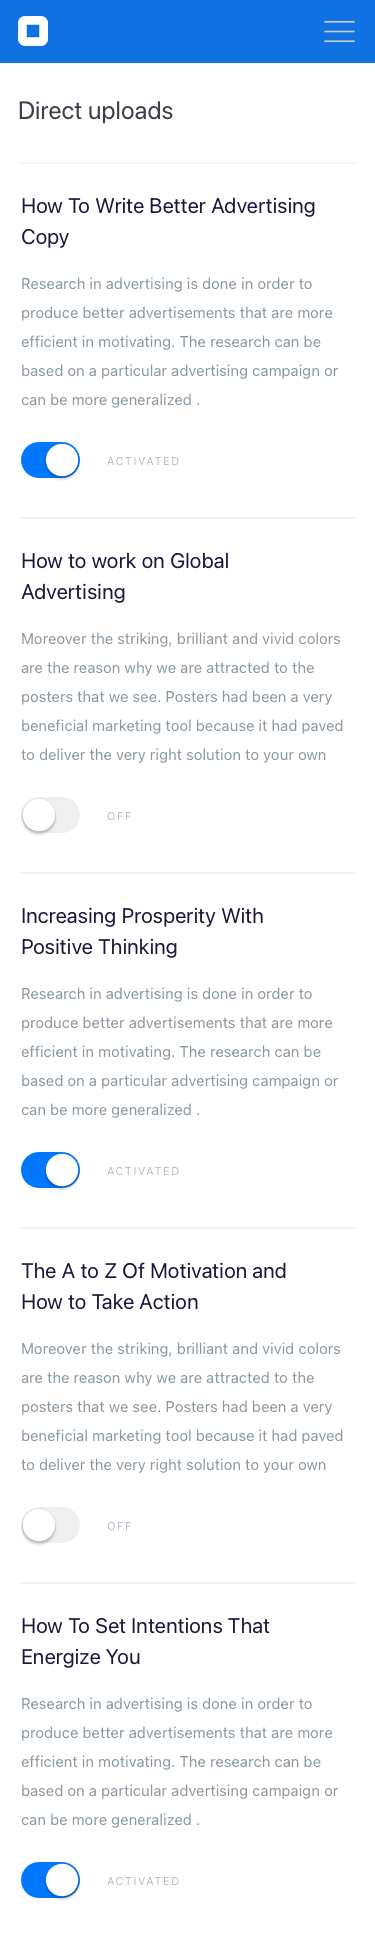
Text in this UI design:
How To Set Intentions That Energize You
Research in advertising is done in order to produce better advertisements that are more efficient in motivating. The research can be based on a particular advertising campaign or can be more generalized .
ACTIVATED
The A to Z Of Motivation and How to Take Action
Moreover the striking, brilliant and vivid colors are the reason why we are attracted to the posters that we see. Posters had been a very beneficial marketing tool because it had paved to deliver the very right solution to your own problem.
OFF
Increasing Prosperity With Positive Thinking
Research in advertising is done in order to produce better advertisements that are more efficient in motivating. The research can be based on a particular advertising campaign or can be more generalized .
ACTIVATED
How to work on Global Advertising
Moreover the striking, brilliant and vivid colors are the reason why we are attracted to the posters that we see. Posters had been a very beneficial marketing tool because it had paved to deliver the very right solution to your own problem.
OFF
How To Write Better Advertising Copy
Research in advertising is done in order to produce better advertisements that are more efficient in motivating. The research can be based on a particular advertising campaign or can be more generalized .
ACTIVATED
Direct uploads